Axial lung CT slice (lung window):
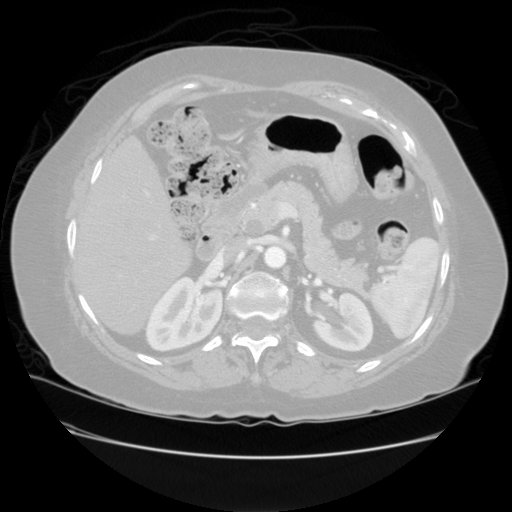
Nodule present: no